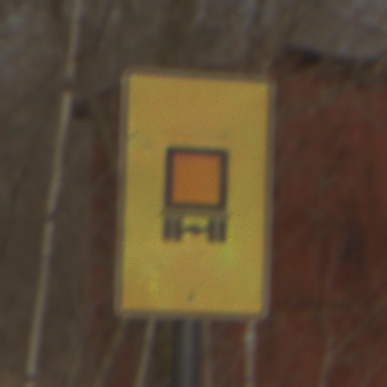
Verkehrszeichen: KennzeichnungspflichtigeFahrzeugeGefaehrlicheGueterOhnePfeilsymbol
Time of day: MorningAfternoon
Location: Outdoor (Nature)
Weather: PartlyCloudy
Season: Winter
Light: Natural